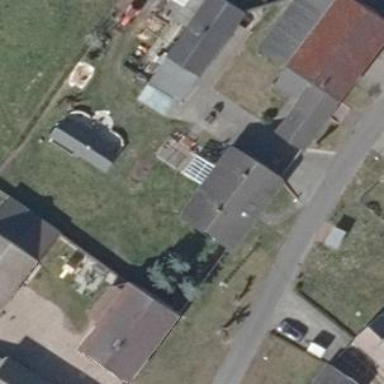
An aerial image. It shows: House with gabled roof oriented along the length of the building.